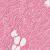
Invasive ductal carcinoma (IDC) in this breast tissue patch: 0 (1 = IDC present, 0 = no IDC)